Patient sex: M
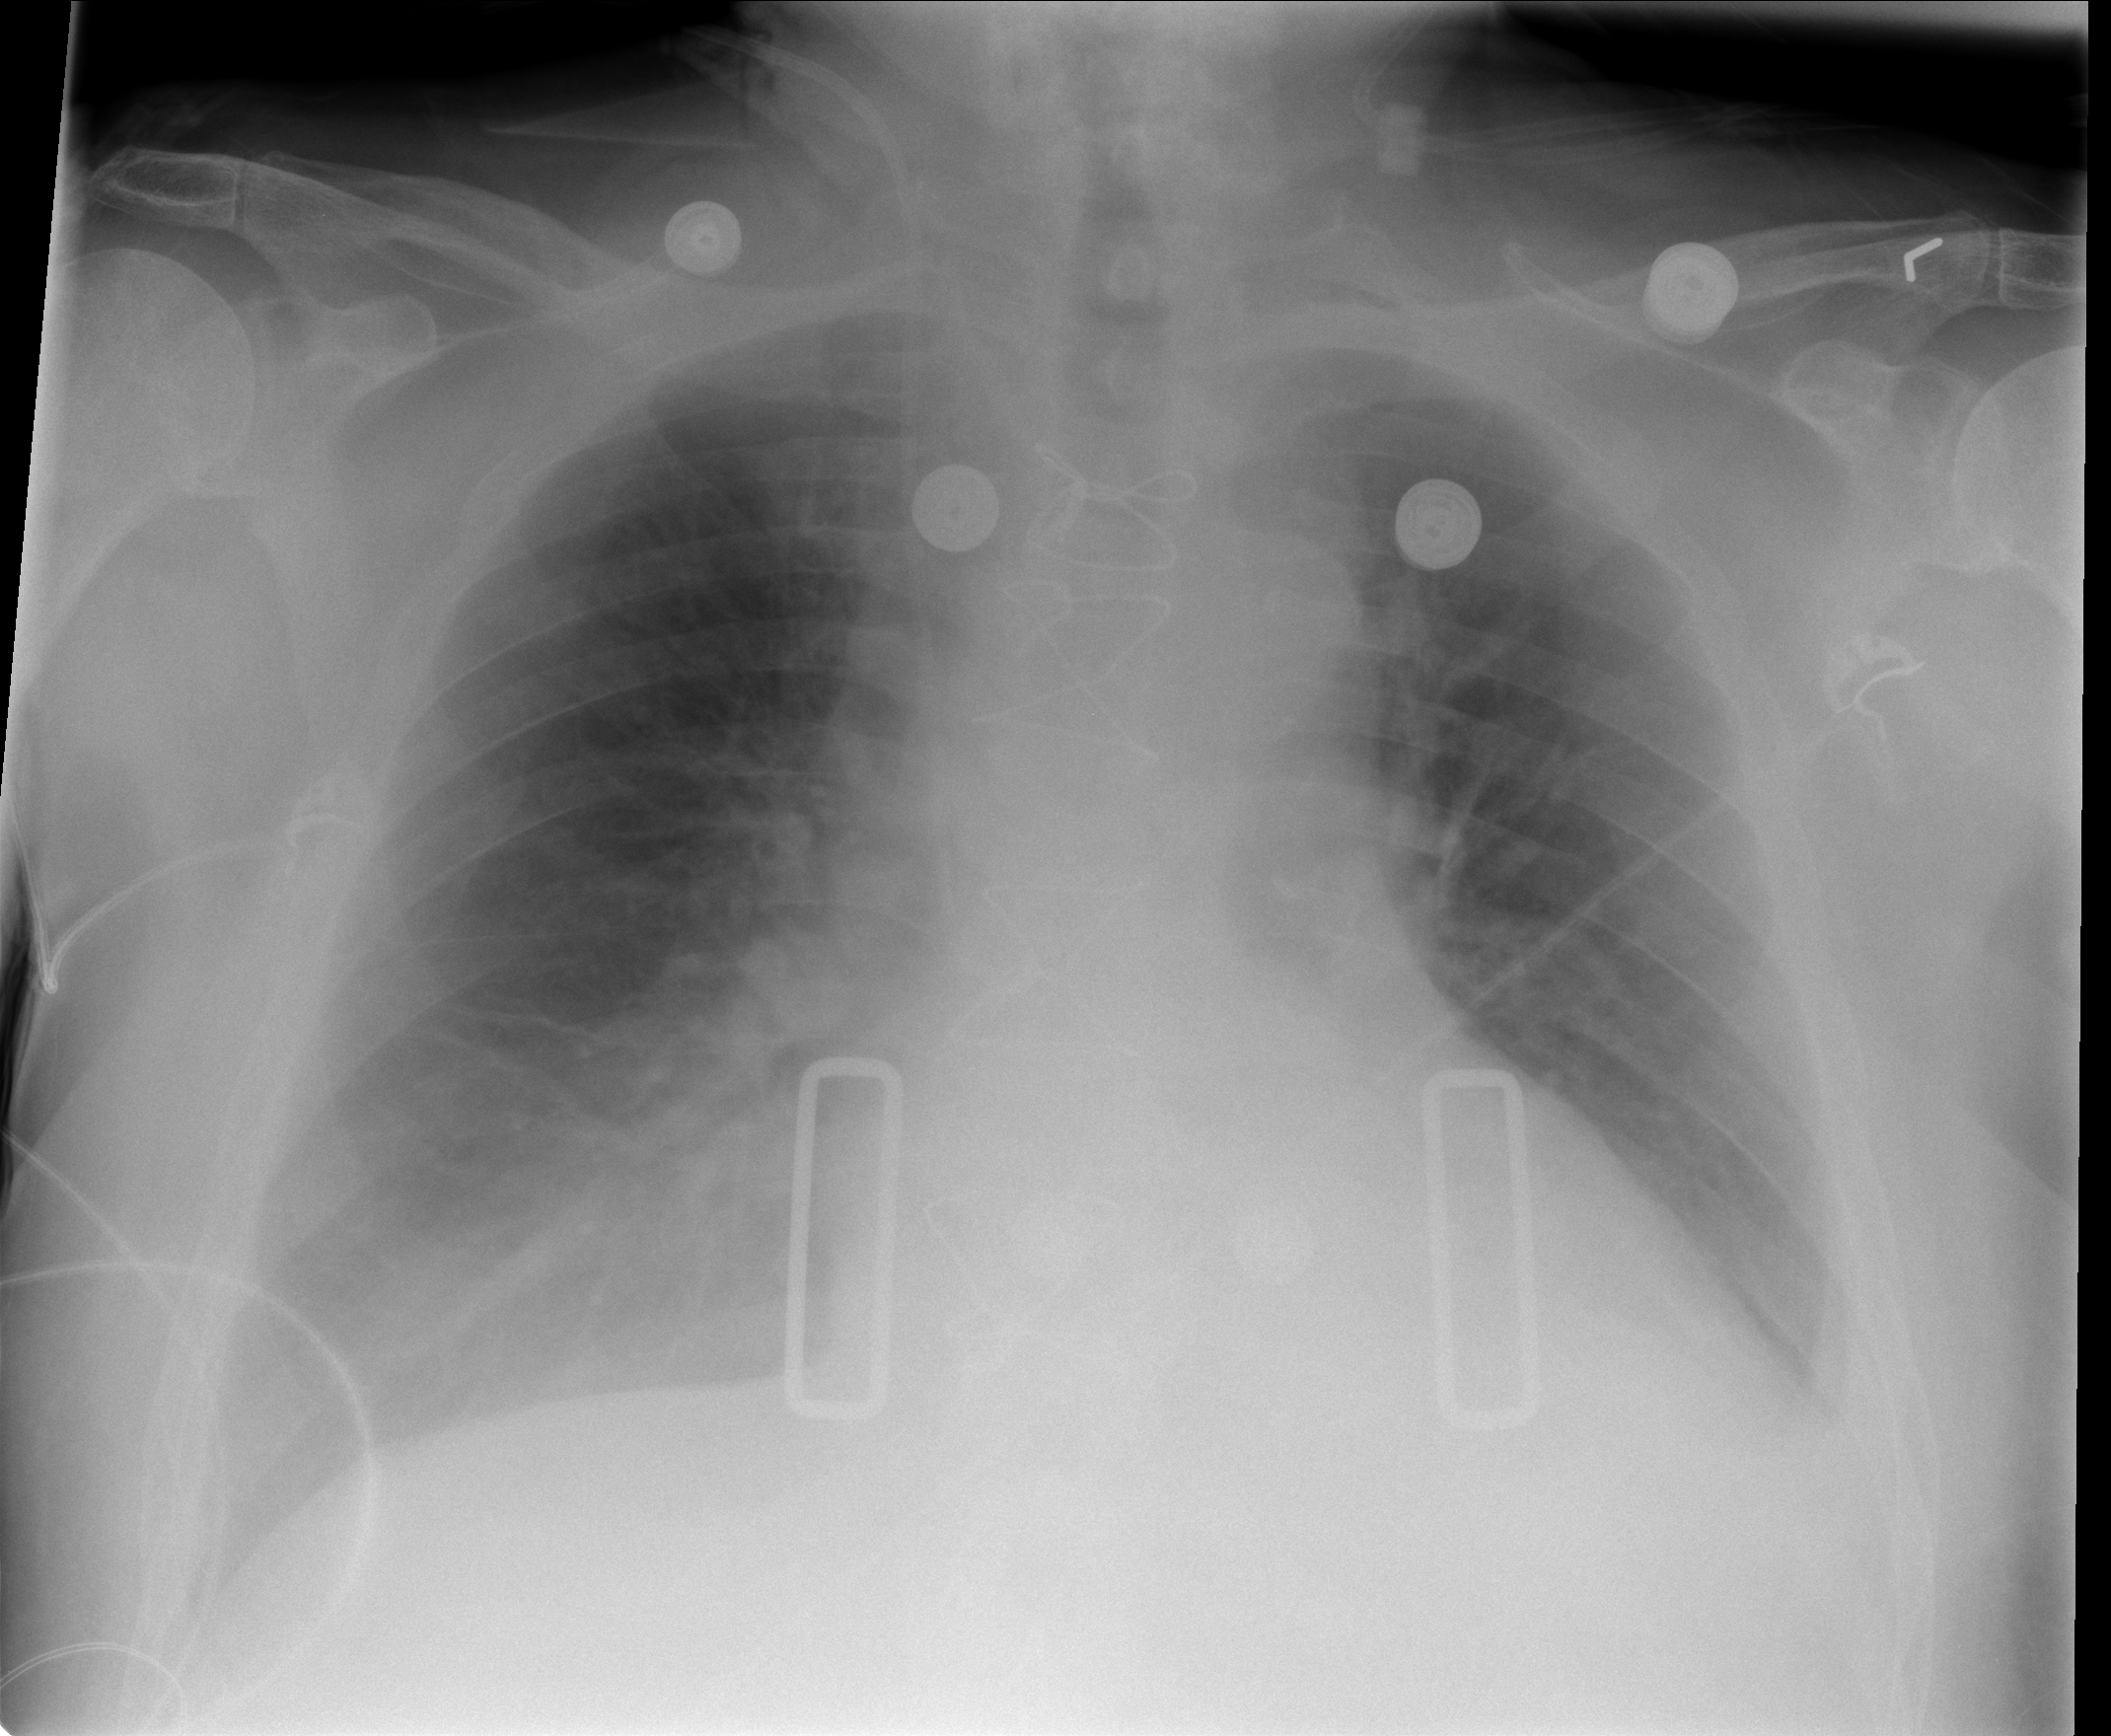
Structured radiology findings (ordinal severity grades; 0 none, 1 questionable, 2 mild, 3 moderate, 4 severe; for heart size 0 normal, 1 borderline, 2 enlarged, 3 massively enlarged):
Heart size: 2
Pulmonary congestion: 1
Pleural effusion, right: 2
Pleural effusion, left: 1
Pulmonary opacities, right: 1
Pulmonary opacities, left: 0
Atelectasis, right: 2
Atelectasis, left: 1